The image is the raw acceleration waveform (amplitude versus time) of a rotating-machine vibration signal. Determine the machine's mechanical condition. Answer with exactly one of: normal, misalignment, unbalance, looseness.
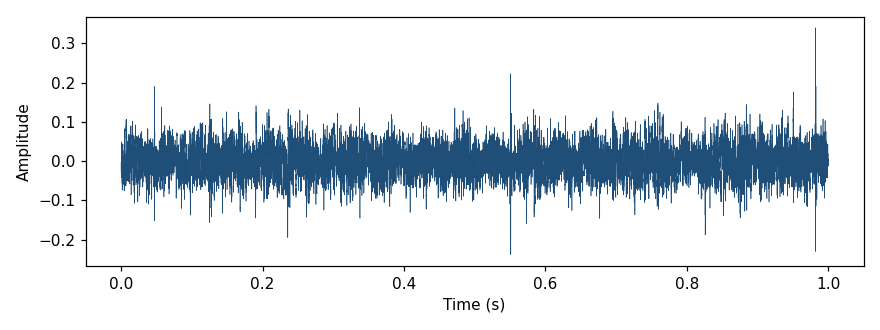
Answer: unbalance